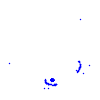
Particle: proton